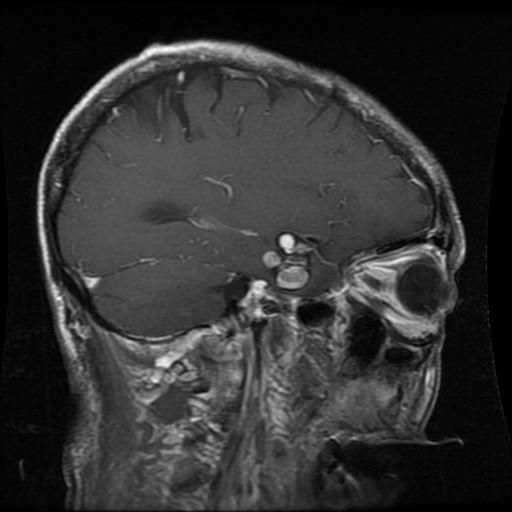
Label: glioma